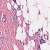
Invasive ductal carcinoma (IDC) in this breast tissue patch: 0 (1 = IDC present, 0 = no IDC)